Question: I tried to get the legend right for the dashed line so I played with the rcParams a little bit, but it for some reasons wouldn't work on my computer.
'''
import numpy as np
import matplotlib.pyplot as plt
import matplotlib
matplotlib.rcParams['legend.numpoints'] = 5
matplotlib.rcParams['legend.scatterpoints'] = 5
fig, axs = plt.subplots()
axs.plot(range(10), '--k', label="line")
axs.plot(range(10), range(10)[::-1], ':k', label="scatter")
axs.legend(loc=9)
plt.show()
'''
And the resultant figure is:

And as can be seen, the numpoints for the dashed line is not enough. Would anyone please help?
Thanks!
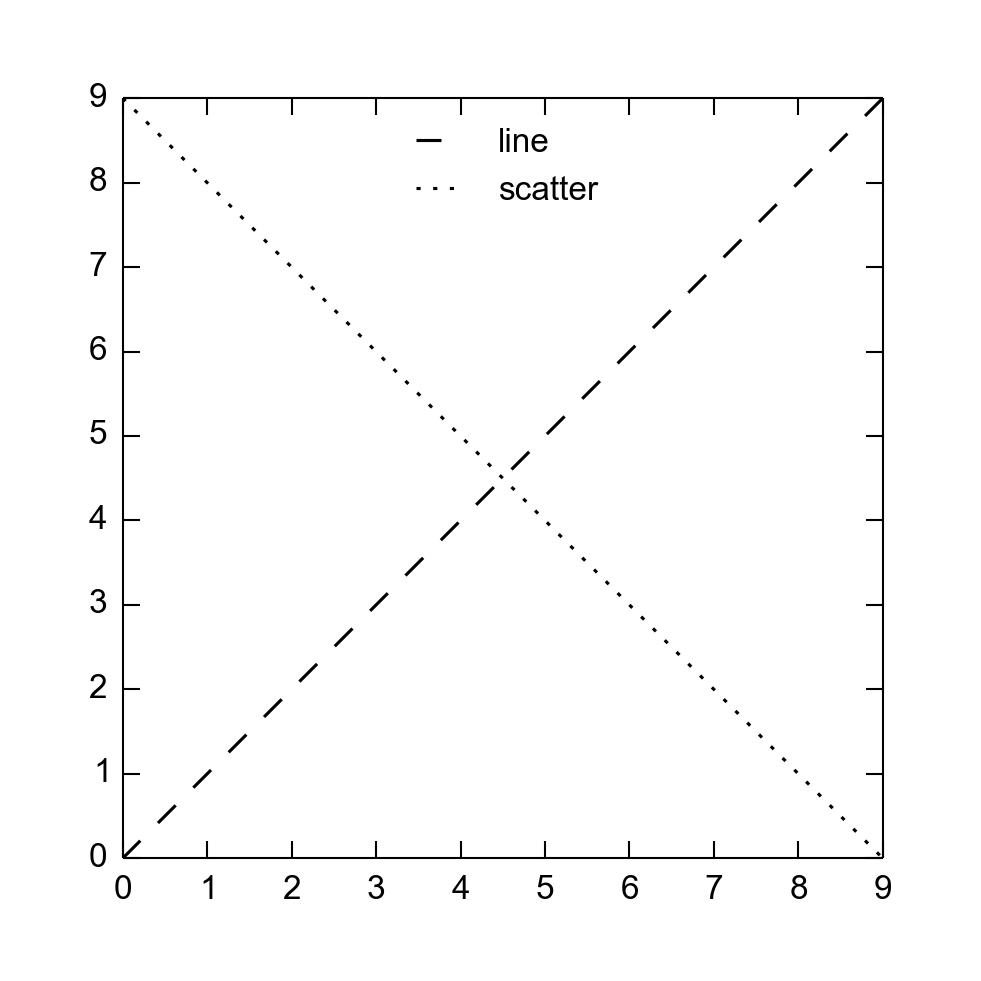
Answer: If you make a plot with markers, 'matplotlib.rcParams['legend.numpoints']' adjust the number of points drawn on the legend lines.
If you substitute your plot by these:
'''
axs.plot(range(10), '--k', label="line", marker='d')
axs.plot(range(10), range(10)[::-1], ':k', label="scatter", marker='o')
'''
you get this image:
I don't know what does 'matplotlib.rcParams['legend.scatterpoints']' do, but I guess regulates the number of points in the legend of scatter plots.
If you want to change the length of the lines in the legend give a try with 'matplotlib.rcParams<URL>
As suggested by @tcaswell, you don't have to set rc parameters. All the 'legend.*' parameters are available as keywords for the 'legend' function. See <URL>